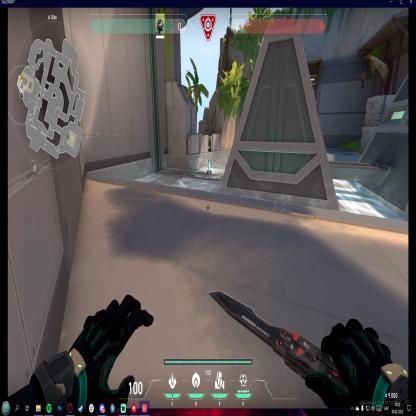
Label: planted spike